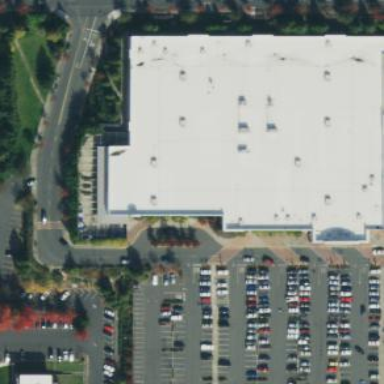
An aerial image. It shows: Retail building that houses department store.